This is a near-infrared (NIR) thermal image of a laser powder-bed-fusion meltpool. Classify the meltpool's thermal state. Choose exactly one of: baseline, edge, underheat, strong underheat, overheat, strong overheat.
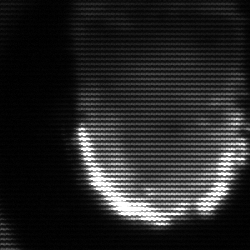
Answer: baseline